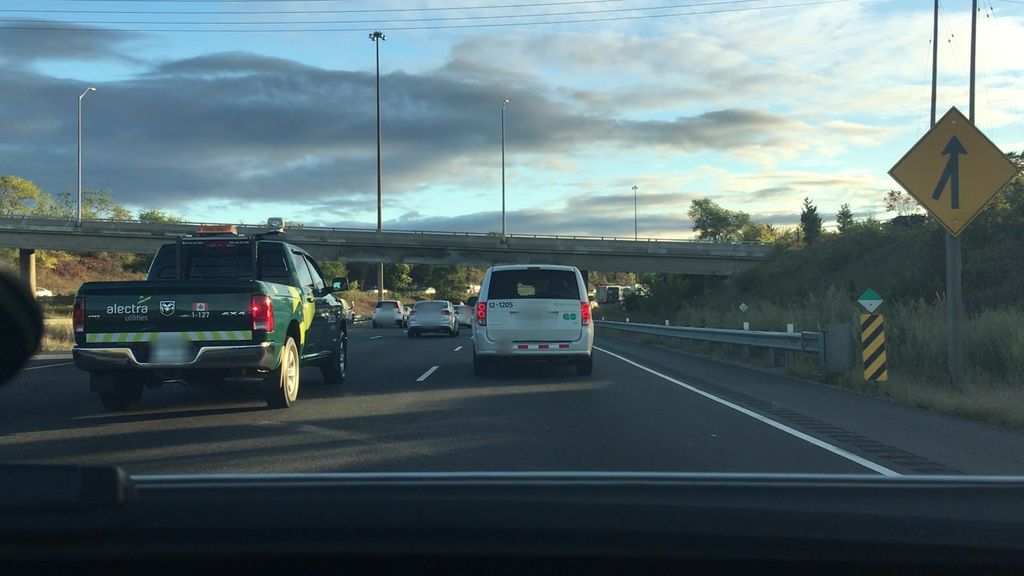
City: hamilton